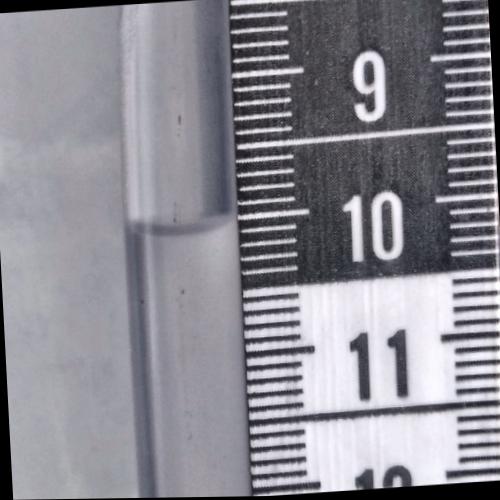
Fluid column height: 10.0 cm